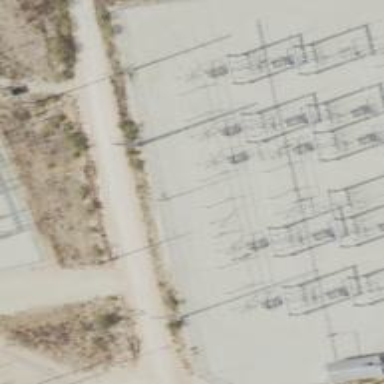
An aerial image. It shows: Switch for power supply.